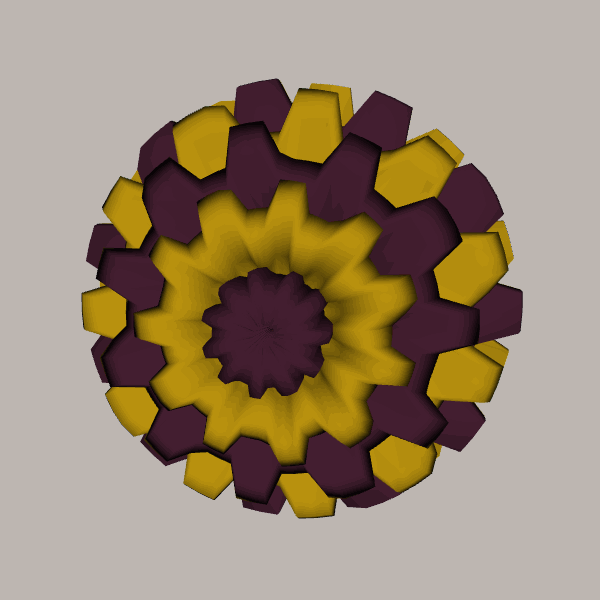
Background: light